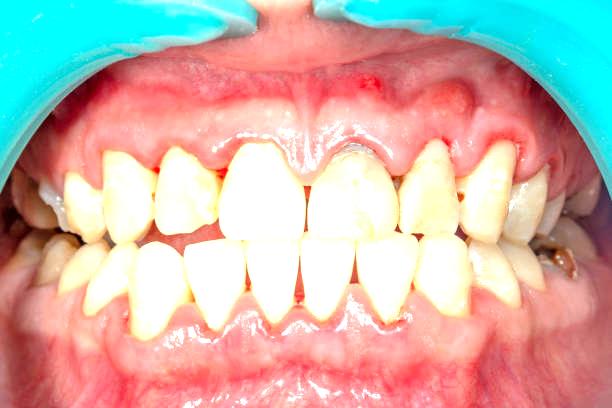
Condition: Gingivitis